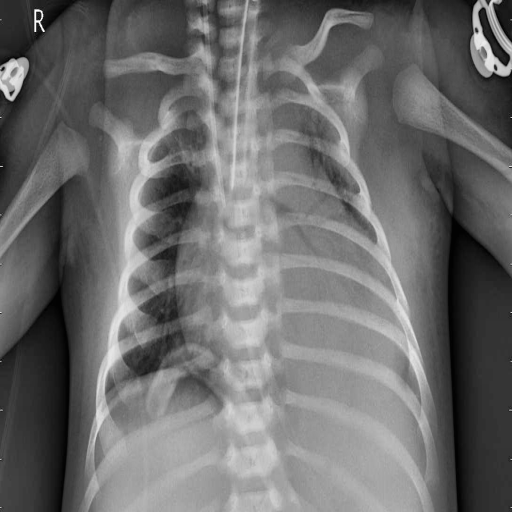
Finding: PNEUMONIA